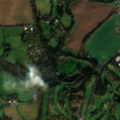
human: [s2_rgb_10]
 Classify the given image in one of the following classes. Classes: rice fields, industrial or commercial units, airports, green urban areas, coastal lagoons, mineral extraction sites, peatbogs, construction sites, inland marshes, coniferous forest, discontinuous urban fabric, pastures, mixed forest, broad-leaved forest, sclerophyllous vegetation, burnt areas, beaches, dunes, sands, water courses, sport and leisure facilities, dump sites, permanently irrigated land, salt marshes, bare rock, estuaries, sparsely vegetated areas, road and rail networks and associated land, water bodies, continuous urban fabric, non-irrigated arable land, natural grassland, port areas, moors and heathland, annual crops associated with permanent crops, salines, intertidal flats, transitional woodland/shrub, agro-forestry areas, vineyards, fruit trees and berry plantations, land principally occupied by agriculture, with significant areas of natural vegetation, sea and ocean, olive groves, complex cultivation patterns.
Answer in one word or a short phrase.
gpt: discontinuous urban fabric, sport and leisure facilities, non-irrigated arable land, pastures, land principally occupied by agriculture, with significant areas of natural vegetation